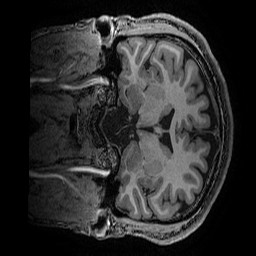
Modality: T1w
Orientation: coronal
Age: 26
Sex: male
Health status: healthy
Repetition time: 2.53 s
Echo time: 0.0034 s